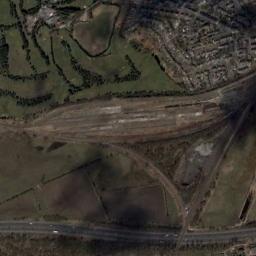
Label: railway_station